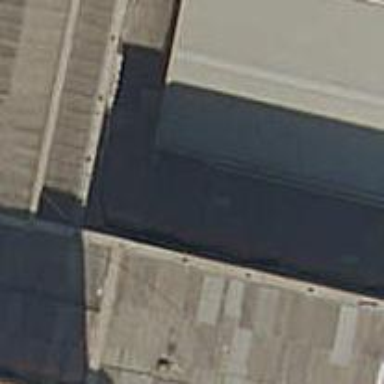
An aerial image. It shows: Part of building.